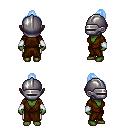
a pixel art fantasy rpg character, female body template, orc, green skin, brown robe, white pants, white cyan short topknot hairstyle, metal helm, white cloth bracers, four views (front, back, left, right), 2x2 character sprite sheet, small pixel art, hard edges, no anti-aliasing